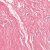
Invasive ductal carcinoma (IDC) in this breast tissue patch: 0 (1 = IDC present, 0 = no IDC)